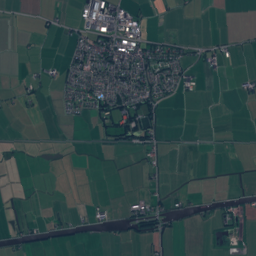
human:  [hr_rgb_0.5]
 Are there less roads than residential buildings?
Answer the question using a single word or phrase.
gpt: yes

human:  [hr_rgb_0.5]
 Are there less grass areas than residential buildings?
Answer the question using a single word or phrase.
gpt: yes

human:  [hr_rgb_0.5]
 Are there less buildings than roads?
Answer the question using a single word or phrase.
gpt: no

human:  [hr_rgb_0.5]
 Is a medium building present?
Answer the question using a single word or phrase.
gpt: yes

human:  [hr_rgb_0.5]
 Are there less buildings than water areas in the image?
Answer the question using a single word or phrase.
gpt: no

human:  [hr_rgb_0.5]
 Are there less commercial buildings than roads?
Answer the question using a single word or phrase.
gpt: yes

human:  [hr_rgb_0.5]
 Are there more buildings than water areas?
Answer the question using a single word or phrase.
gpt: yes

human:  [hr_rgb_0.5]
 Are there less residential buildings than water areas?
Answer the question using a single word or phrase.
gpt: no

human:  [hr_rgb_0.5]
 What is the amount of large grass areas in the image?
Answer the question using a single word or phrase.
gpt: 252

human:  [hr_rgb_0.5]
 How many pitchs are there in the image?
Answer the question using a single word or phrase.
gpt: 7

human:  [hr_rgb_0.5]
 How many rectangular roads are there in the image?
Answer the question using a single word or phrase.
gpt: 0

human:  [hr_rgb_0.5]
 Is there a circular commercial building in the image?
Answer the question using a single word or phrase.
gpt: no

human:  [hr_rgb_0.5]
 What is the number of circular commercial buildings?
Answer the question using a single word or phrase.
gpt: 0

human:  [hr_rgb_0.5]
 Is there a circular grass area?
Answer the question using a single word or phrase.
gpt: yes

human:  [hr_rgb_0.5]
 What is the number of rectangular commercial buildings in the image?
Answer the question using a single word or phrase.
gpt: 29

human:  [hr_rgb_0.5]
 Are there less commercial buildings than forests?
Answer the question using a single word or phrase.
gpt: no

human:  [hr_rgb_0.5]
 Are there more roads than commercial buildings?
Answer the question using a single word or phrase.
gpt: yes

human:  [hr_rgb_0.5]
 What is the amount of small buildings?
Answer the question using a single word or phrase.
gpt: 1978

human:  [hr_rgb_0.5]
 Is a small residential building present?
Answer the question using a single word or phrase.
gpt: yes

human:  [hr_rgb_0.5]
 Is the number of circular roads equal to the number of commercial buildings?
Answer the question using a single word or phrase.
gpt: no

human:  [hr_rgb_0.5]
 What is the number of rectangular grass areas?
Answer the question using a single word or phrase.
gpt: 9

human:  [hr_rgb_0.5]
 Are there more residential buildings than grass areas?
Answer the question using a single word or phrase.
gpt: yes

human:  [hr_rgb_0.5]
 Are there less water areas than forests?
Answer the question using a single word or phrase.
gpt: no

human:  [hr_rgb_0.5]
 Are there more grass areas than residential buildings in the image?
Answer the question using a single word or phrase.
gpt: no

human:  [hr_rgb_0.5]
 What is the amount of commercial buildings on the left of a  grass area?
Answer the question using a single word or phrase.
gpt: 51

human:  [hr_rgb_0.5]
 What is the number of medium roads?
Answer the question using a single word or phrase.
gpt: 0

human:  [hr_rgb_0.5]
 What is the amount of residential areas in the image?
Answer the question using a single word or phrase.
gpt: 2

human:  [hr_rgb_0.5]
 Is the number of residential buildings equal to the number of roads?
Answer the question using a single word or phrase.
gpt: no

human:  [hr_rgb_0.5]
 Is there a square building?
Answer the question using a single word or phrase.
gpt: yes

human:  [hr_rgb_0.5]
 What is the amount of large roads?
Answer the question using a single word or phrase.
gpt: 0

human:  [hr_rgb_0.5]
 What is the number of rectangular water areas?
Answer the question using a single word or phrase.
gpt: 21

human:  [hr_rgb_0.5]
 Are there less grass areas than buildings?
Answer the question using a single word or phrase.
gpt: yes

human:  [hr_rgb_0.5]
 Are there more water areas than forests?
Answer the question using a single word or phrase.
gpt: yes

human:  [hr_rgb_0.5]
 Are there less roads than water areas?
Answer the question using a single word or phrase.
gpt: no

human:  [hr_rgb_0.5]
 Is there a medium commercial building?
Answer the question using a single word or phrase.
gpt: yes

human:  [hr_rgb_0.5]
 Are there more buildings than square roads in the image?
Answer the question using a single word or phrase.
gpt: yes